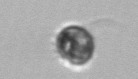
Label: Dinophyceae